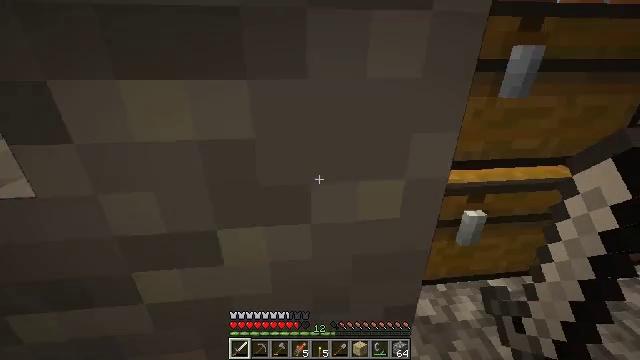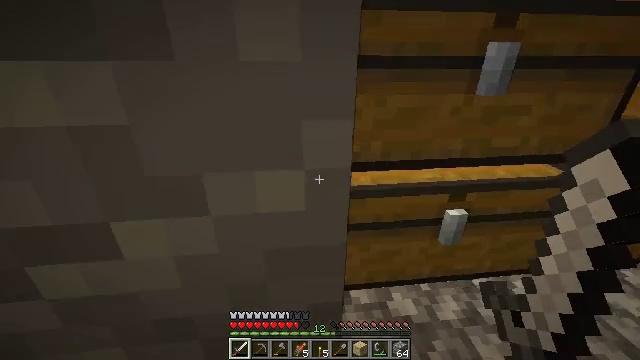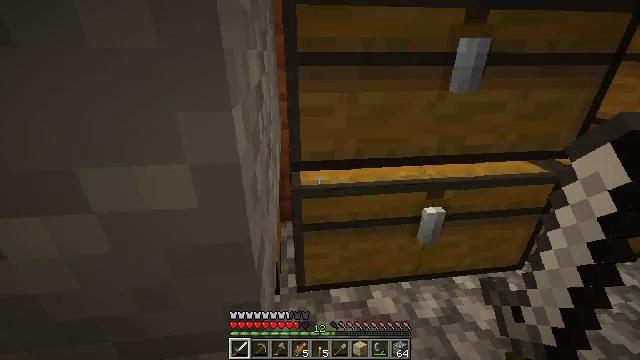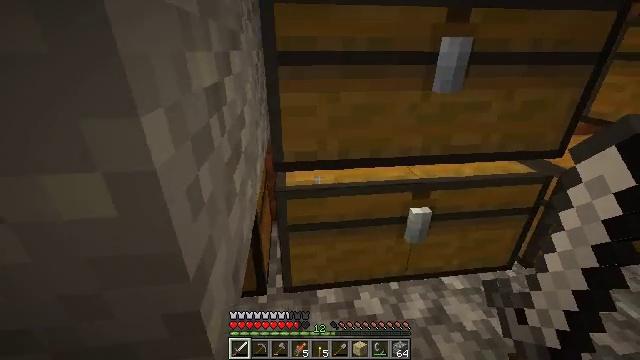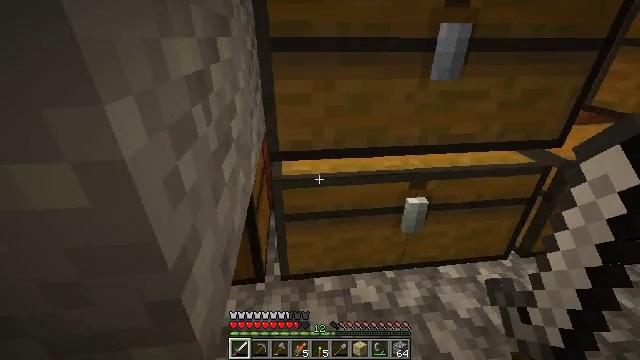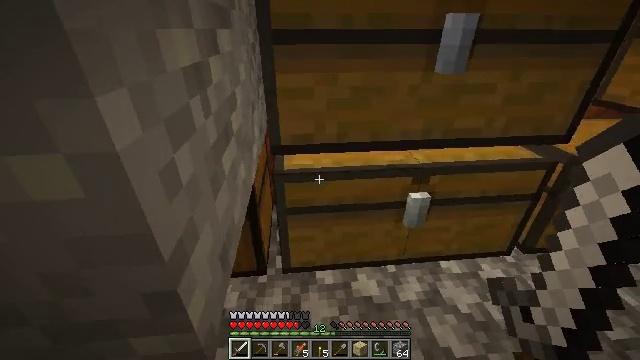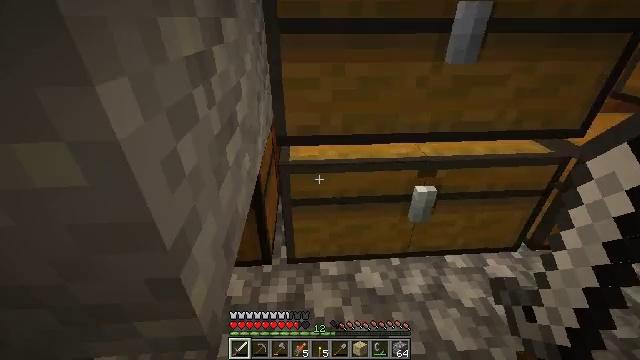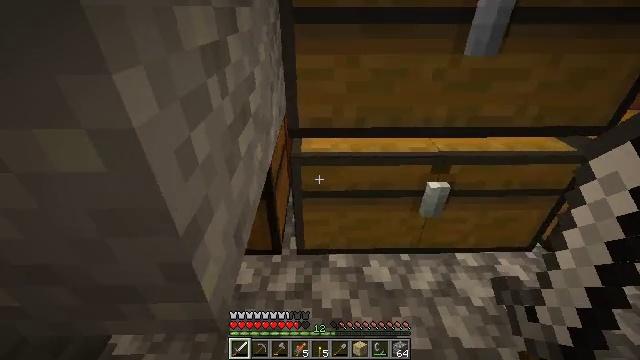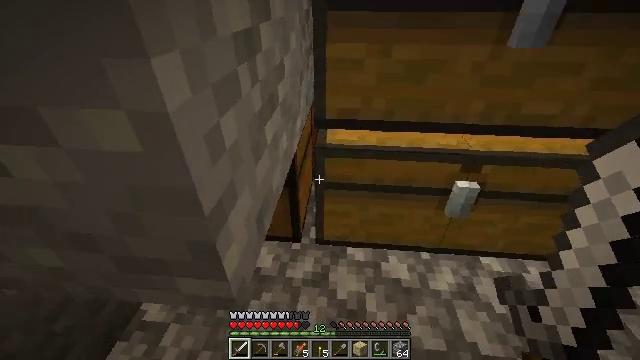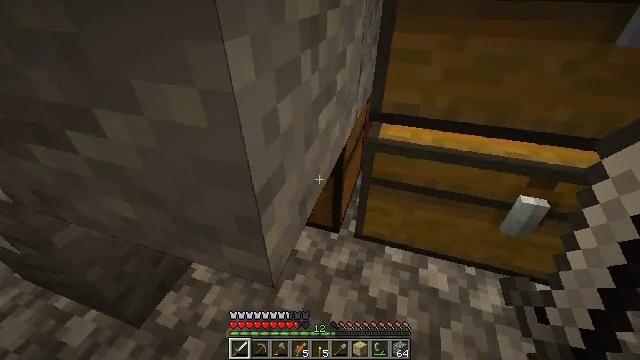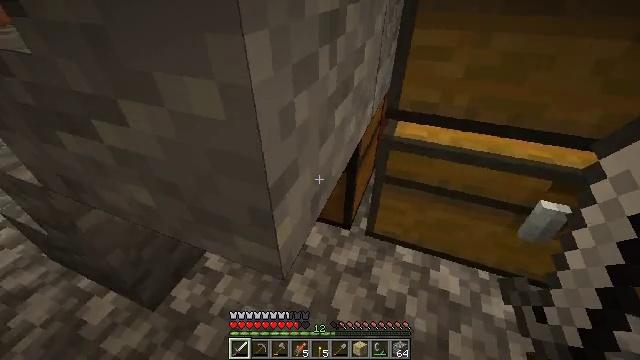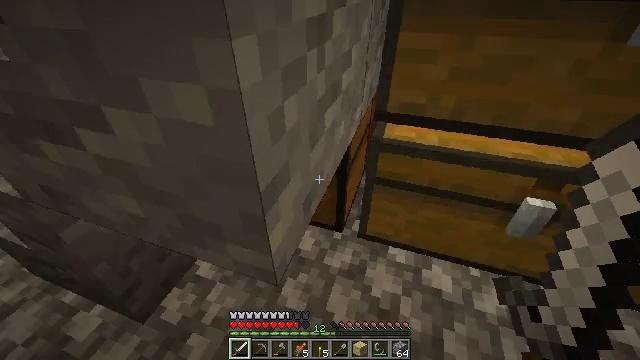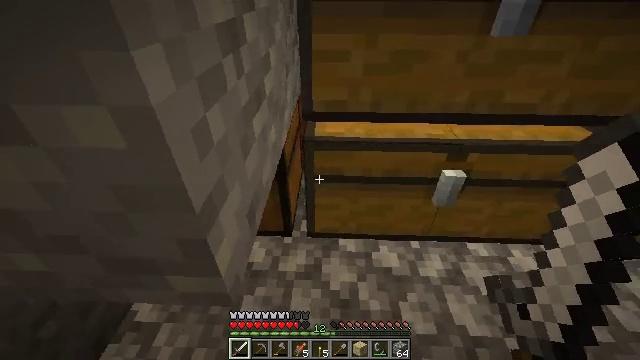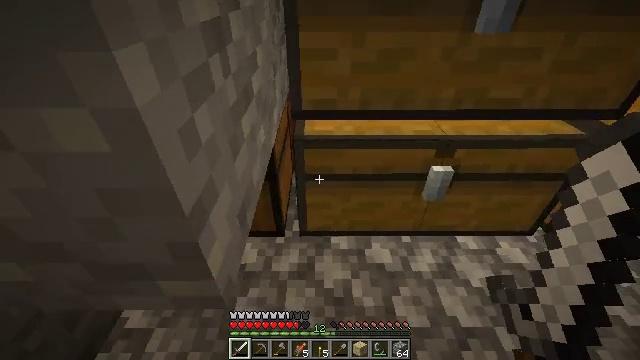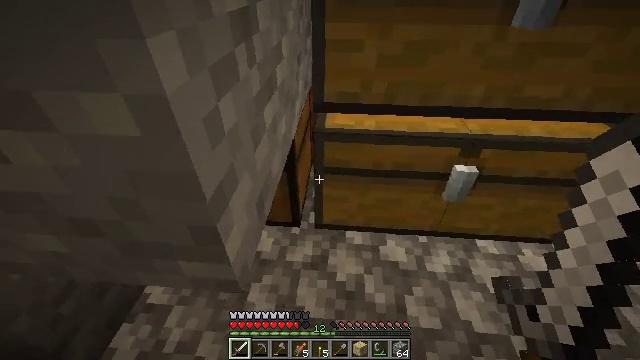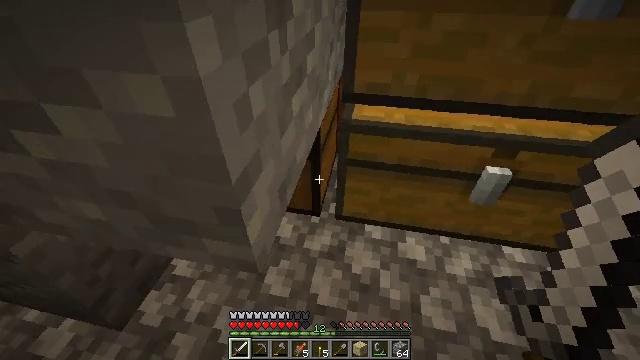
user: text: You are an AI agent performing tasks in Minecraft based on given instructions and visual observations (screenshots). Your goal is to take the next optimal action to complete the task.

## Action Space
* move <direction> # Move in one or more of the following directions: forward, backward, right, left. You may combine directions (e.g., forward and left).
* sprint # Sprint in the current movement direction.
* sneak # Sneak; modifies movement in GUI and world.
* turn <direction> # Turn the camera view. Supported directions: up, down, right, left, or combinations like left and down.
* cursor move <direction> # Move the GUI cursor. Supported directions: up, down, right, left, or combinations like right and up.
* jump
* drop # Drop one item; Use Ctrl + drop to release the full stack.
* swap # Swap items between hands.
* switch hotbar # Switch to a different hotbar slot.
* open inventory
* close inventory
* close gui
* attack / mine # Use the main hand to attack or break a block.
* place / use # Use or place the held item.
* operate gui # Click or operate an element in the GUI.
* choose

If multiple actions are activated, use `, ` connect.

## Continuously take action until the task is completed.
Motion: motion action
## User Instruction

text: Use the crafting table to make a crossbow.
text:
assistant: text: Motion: move forward and move right
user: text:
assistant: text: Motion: move forward
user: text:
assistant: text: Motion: move forward
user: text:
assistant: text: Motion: turn down
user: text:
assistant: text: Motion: turn left and down
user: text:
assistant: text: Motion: turn left and down
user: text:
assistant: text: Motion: turn left and down
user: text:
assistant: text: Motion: turn left and down
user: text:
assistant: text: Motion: turn left and down
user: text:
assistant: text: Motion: turn left
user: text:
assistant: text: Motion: turn right
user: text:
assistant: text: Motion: turn right
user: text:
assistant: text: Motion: turn right
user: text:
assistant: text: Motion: turn left and down
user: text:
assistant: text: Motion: turn left and down
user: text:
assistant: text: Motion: turn left and down
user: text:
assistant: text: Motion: move right
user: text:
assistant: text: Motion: move right
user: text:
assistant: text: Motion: move right
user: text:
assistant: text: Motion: move back and move right, turn left and up
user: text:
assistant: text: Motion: move back, turn left and up
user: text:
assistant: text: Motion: move back, turn left and up
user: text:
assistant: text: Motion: move back, turn left and up
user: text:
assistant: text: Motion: turn left and up
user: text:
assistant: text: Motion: turn left
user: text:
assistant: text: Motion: turn left and up
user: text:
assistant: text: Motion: turn left and up
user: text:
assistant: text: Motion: turn up
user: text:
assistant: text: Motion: turn up
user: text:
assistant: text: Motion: turn up